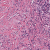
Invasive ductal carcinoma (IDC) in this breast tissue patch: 1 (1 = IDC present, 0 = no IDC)